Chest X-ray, PA view. Patient: 70 years old, sex F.
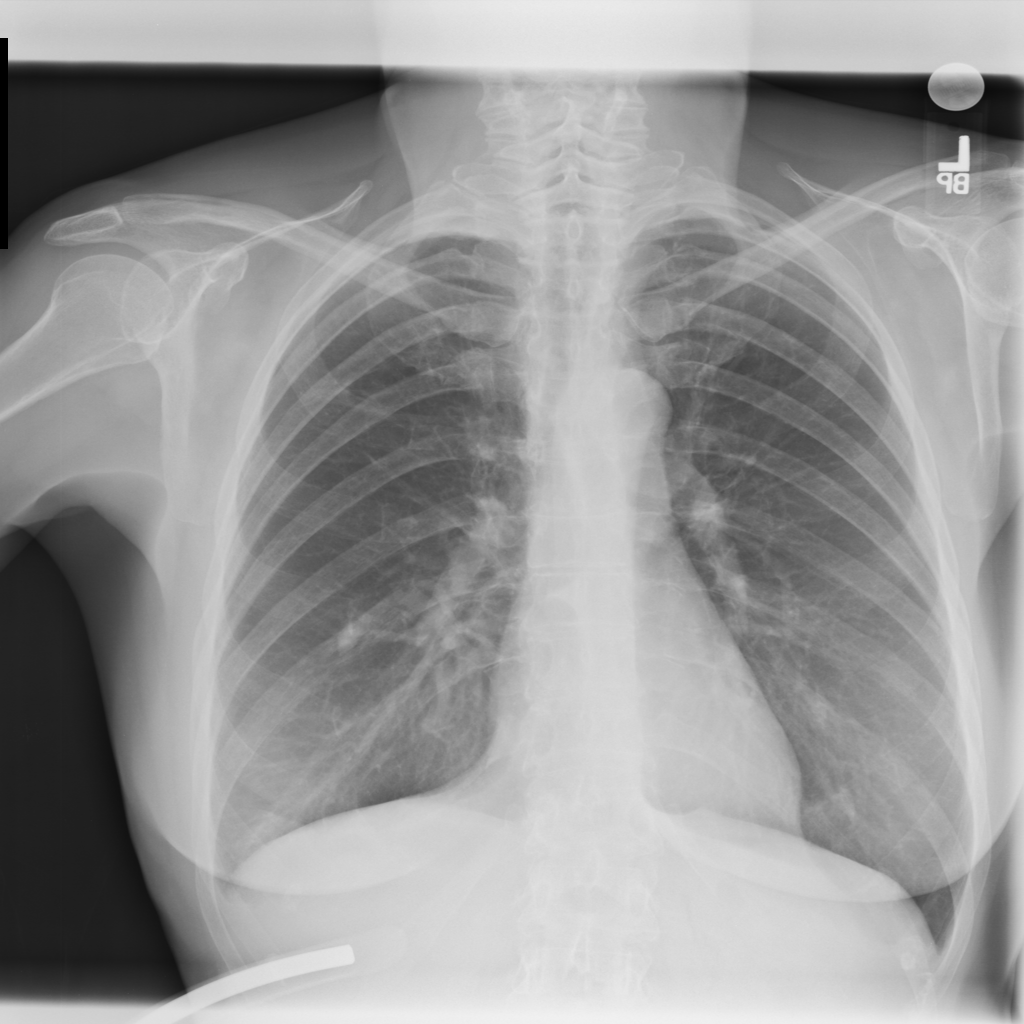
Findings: No Finding